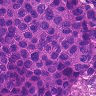
Metastatic tissue present: yes